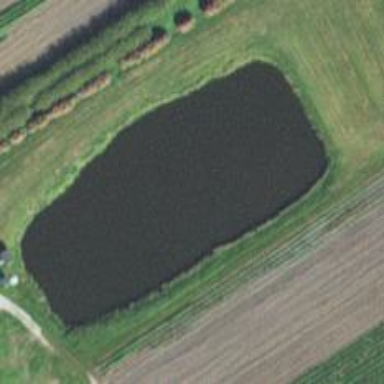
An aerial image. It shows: Serene pond surrounded by nature.